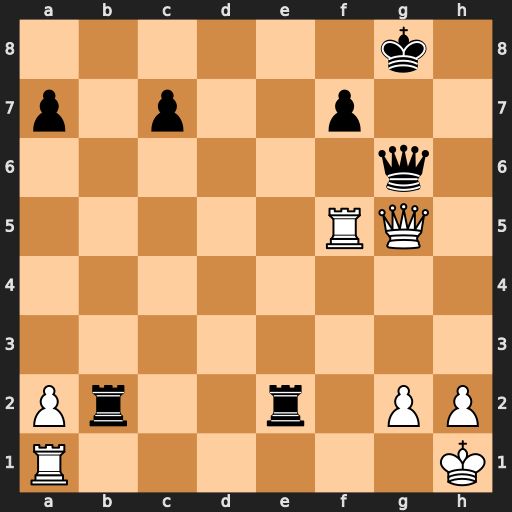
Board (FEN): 6k1/p1p2p2/6q1/5RQ1/8/8/Pr2r1PP/R6K
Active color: w
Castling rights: -
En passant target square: -
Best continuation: Qd8+ Kh7 Qh4+